Question: I've a hook script in a repository that stops a commit if a repository is on the limit of space, but when it prints the following message:

I need to change the two final lines, somebody knows where can I change it? I'm on centOs.
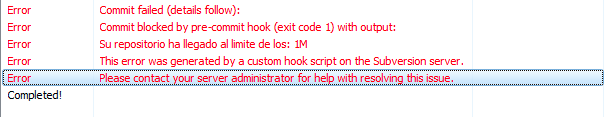
Answer: Those two last lines comes from a PO (<URL> file, which contains translation for all SVN versions.
You wouldn't be able to change it without having to recompile SVN itself, or at least re-generating the the binary <URL>.